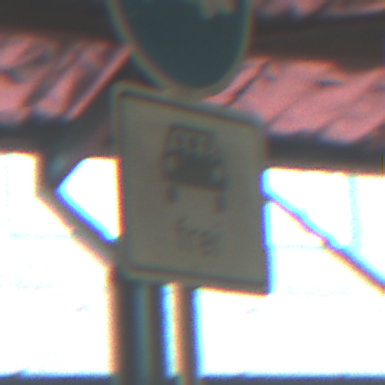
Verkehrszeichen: MehrfachbesetzePersonenkraftwagenFrei
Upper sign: Busssonderstreifen
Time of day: MorningAfternoon
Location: Roofed (Special)
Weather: NotSpecified
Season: NotSpecified
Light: Artificial